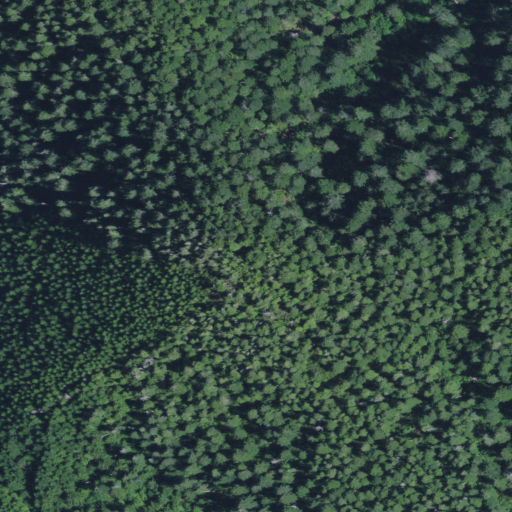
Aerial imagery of mountain in Oregon named Star Mountain containing evergreen forest and mixed forest